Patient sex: M
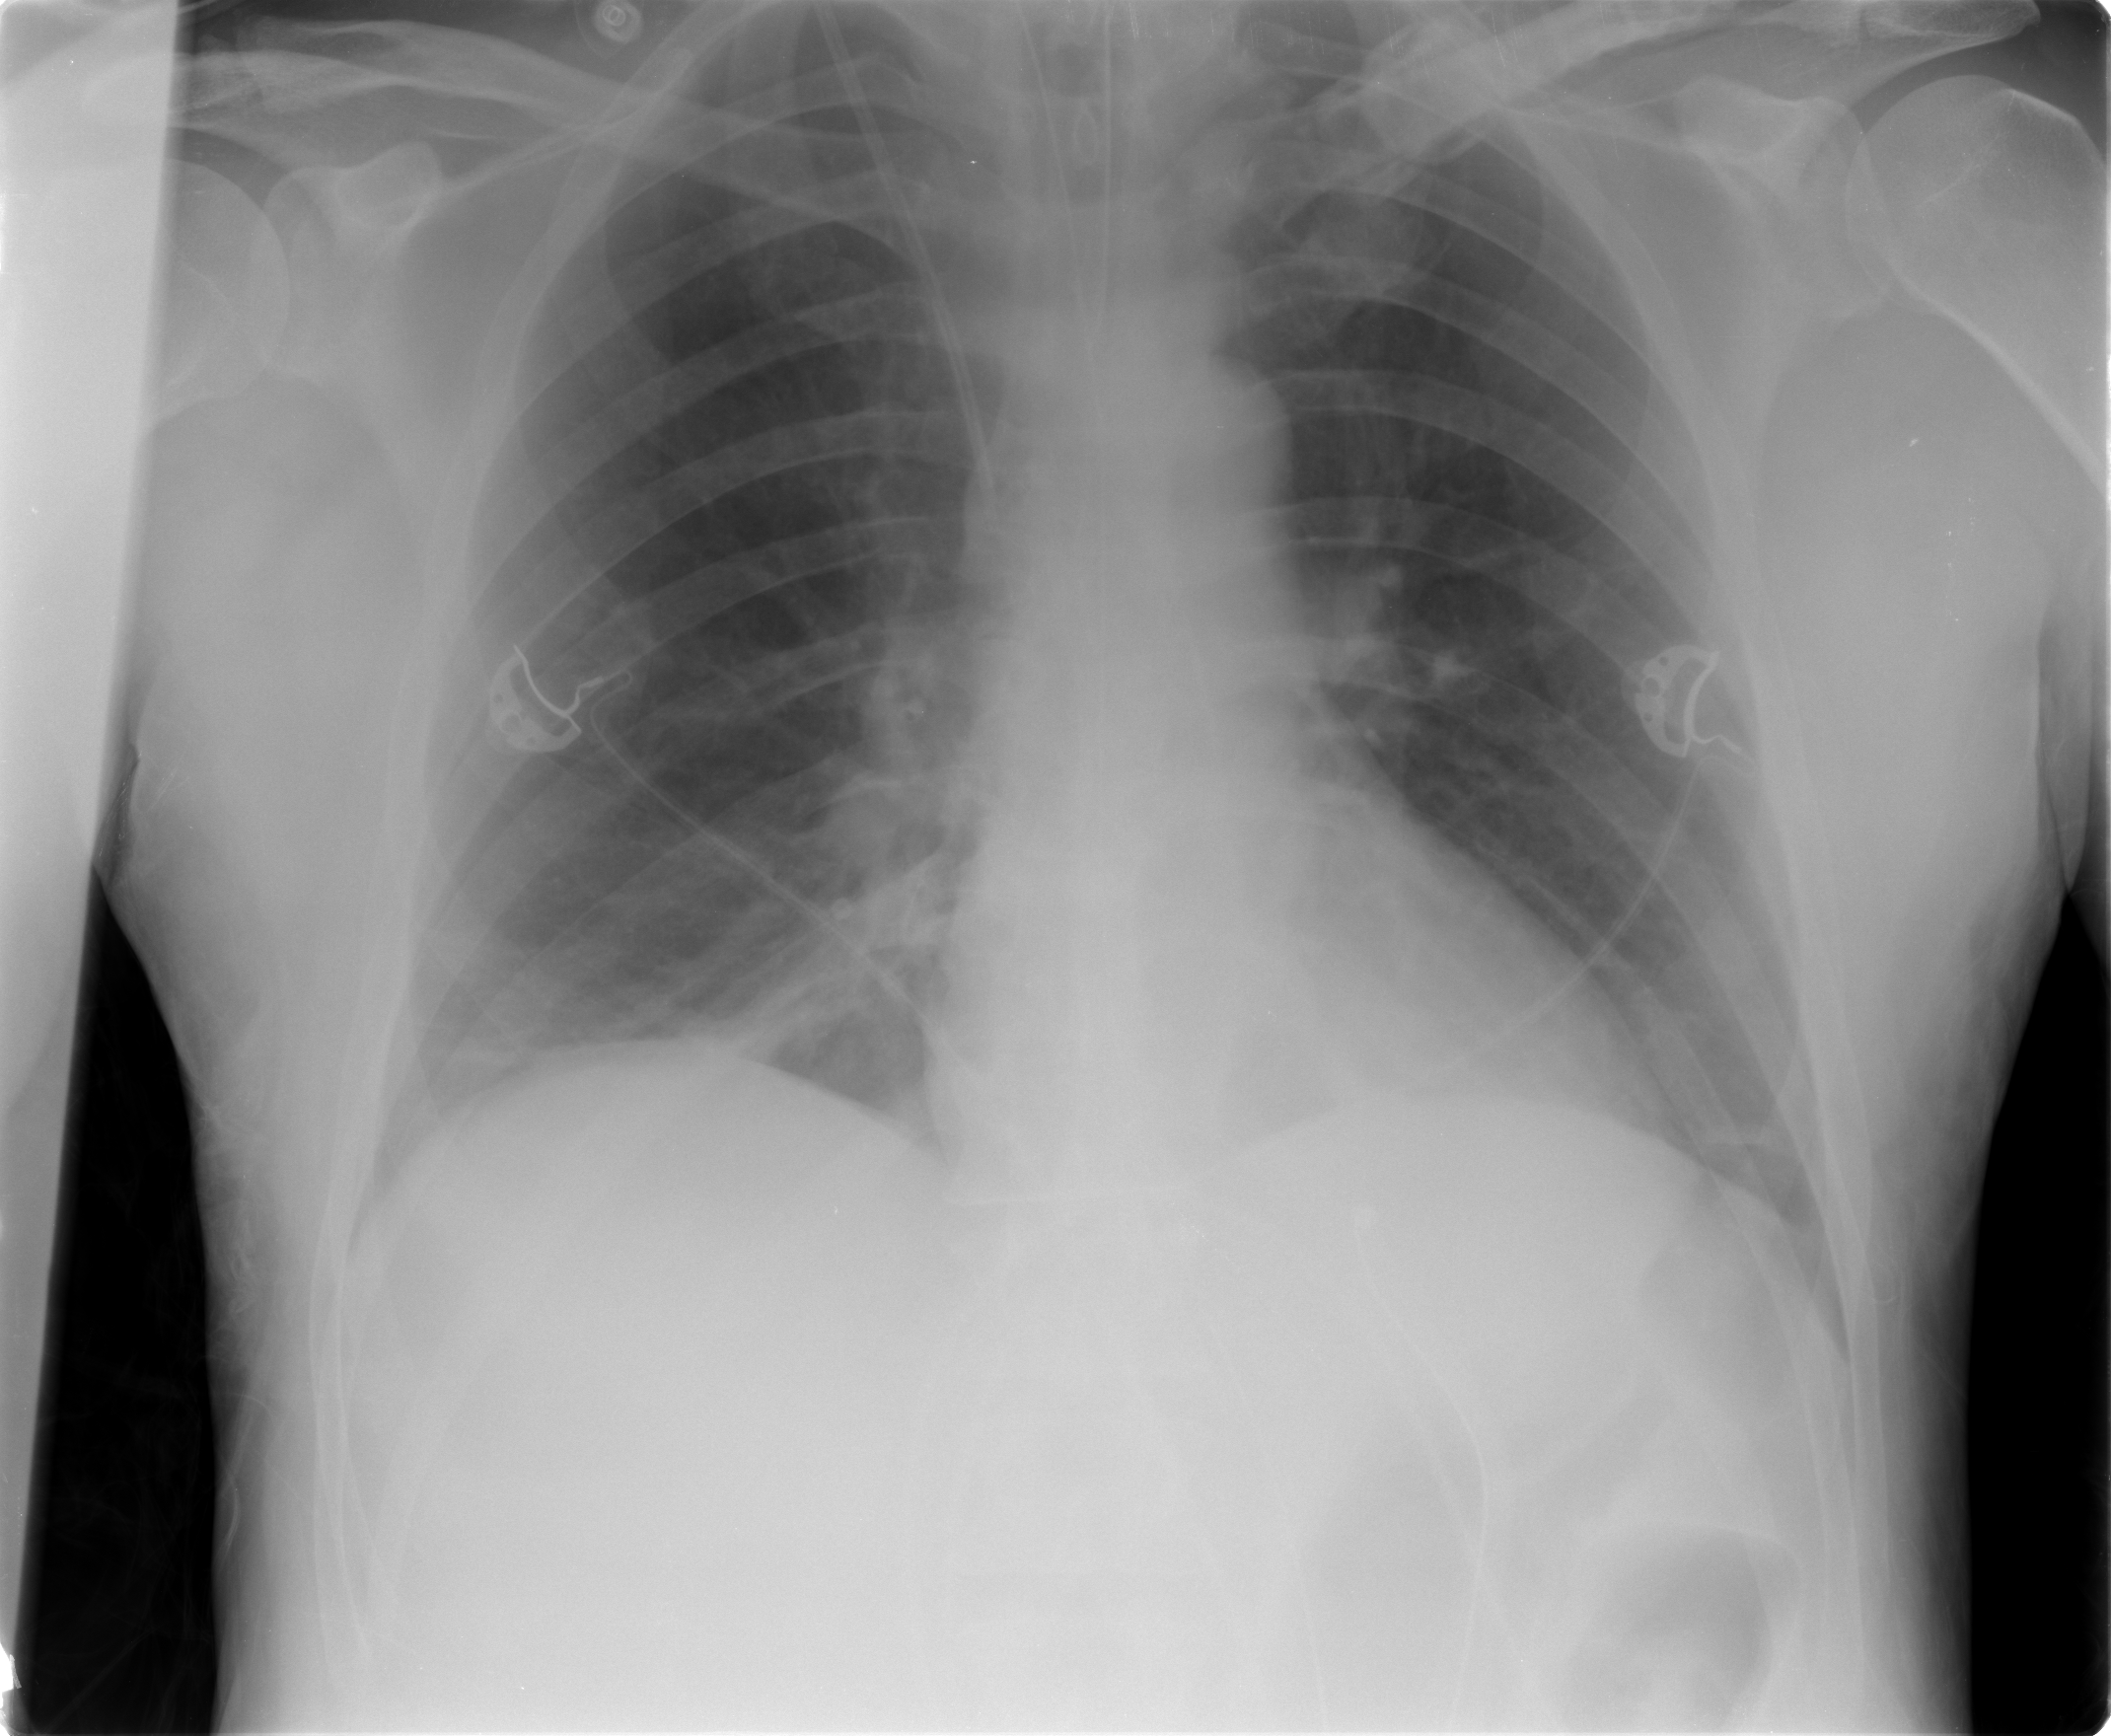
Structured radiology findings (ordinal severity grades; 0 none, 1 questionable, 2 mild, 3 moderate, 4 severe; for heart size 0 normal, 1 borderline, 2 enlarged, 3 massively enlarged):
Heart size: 0
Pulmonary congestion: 0
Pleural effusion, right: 0
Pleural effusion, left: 0
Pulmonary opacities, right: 0
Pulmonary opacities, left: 0
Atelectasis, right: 2
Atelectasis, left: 2